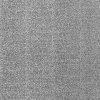
Atmospheric dust classification: dusty